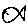
Label: fish